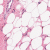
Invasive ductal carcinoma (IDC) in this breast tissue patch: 0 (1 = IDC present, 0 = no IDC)